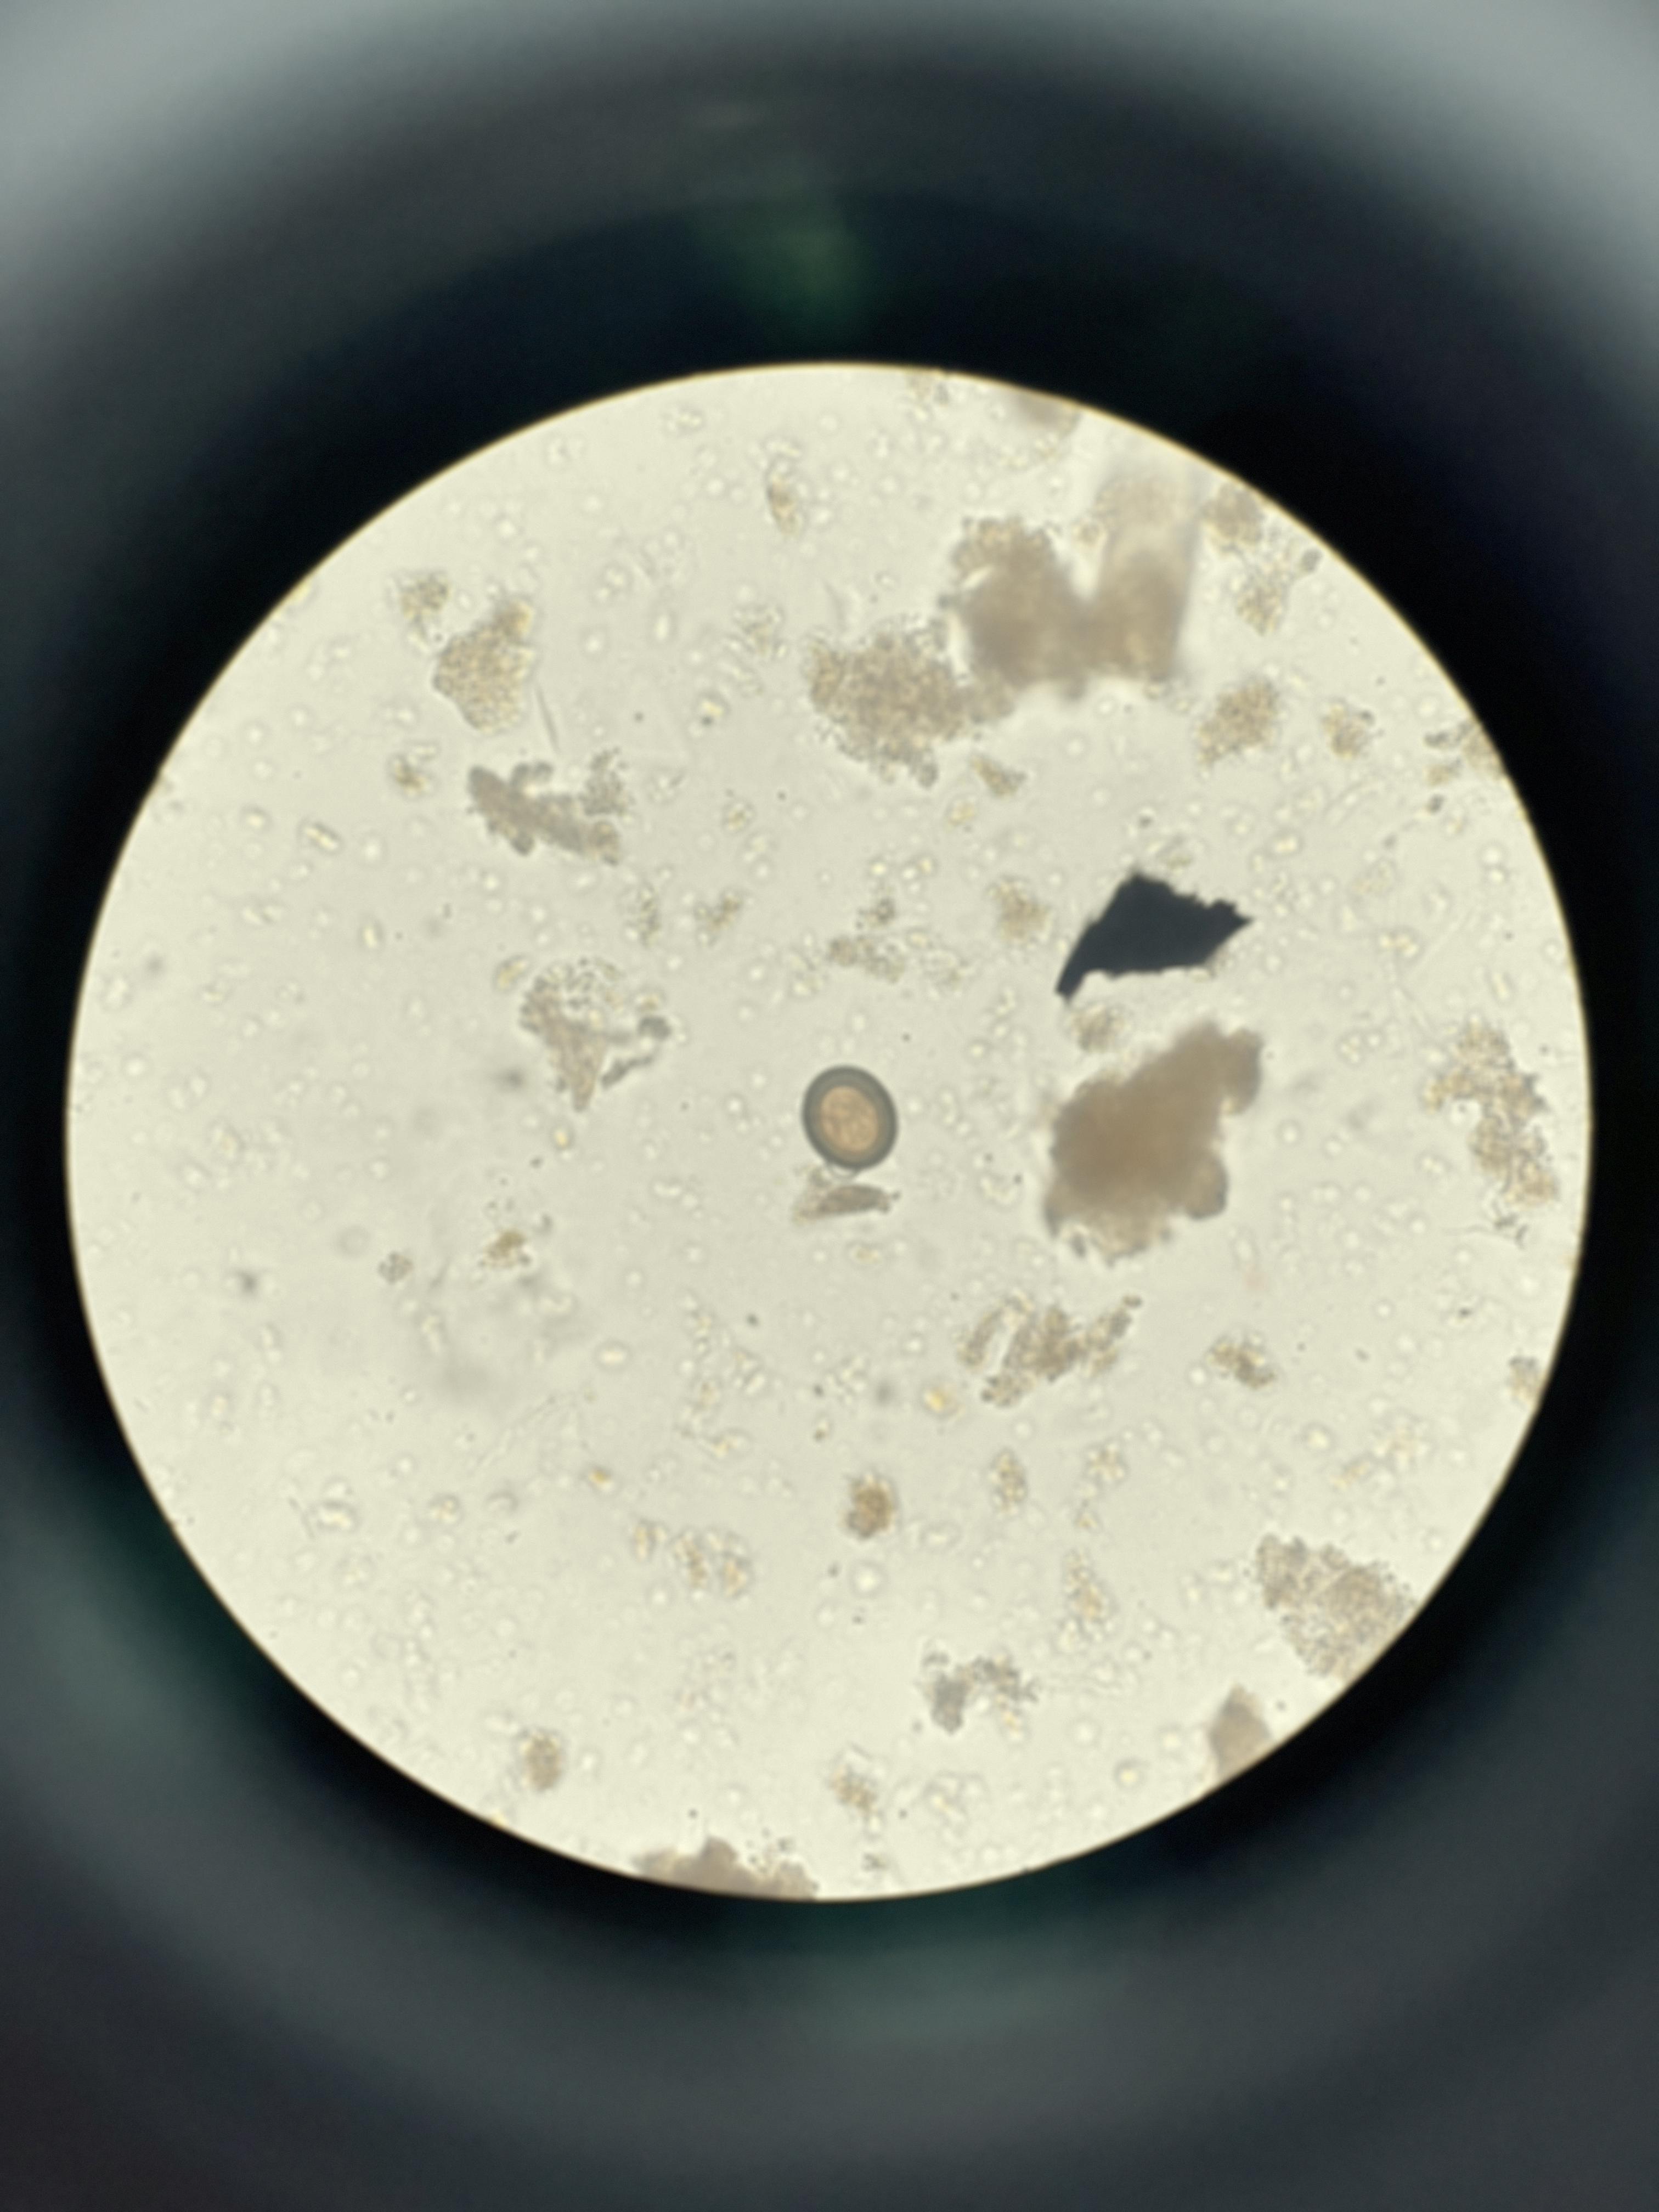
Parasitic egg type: Taenia spp. egg